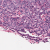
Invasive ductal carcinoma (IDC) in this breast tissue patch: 1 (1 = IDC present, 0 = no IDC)